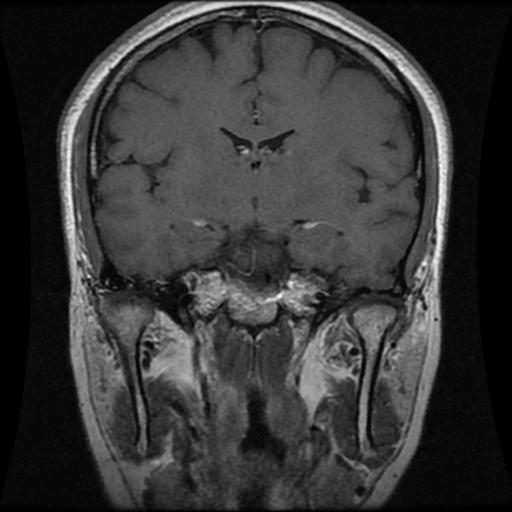
Label: pituitary